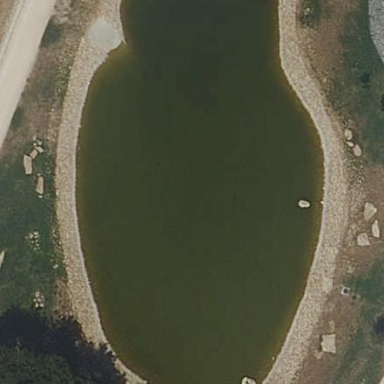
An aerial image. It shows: Peaceful pond surrounded by nature.